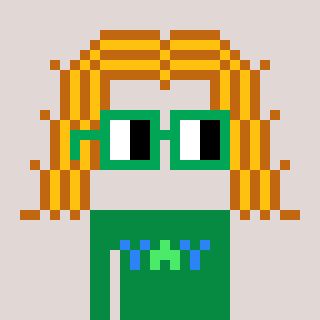
a pixel art character with square green glasses, a hair-shaped head and a green-colored body on a warm background